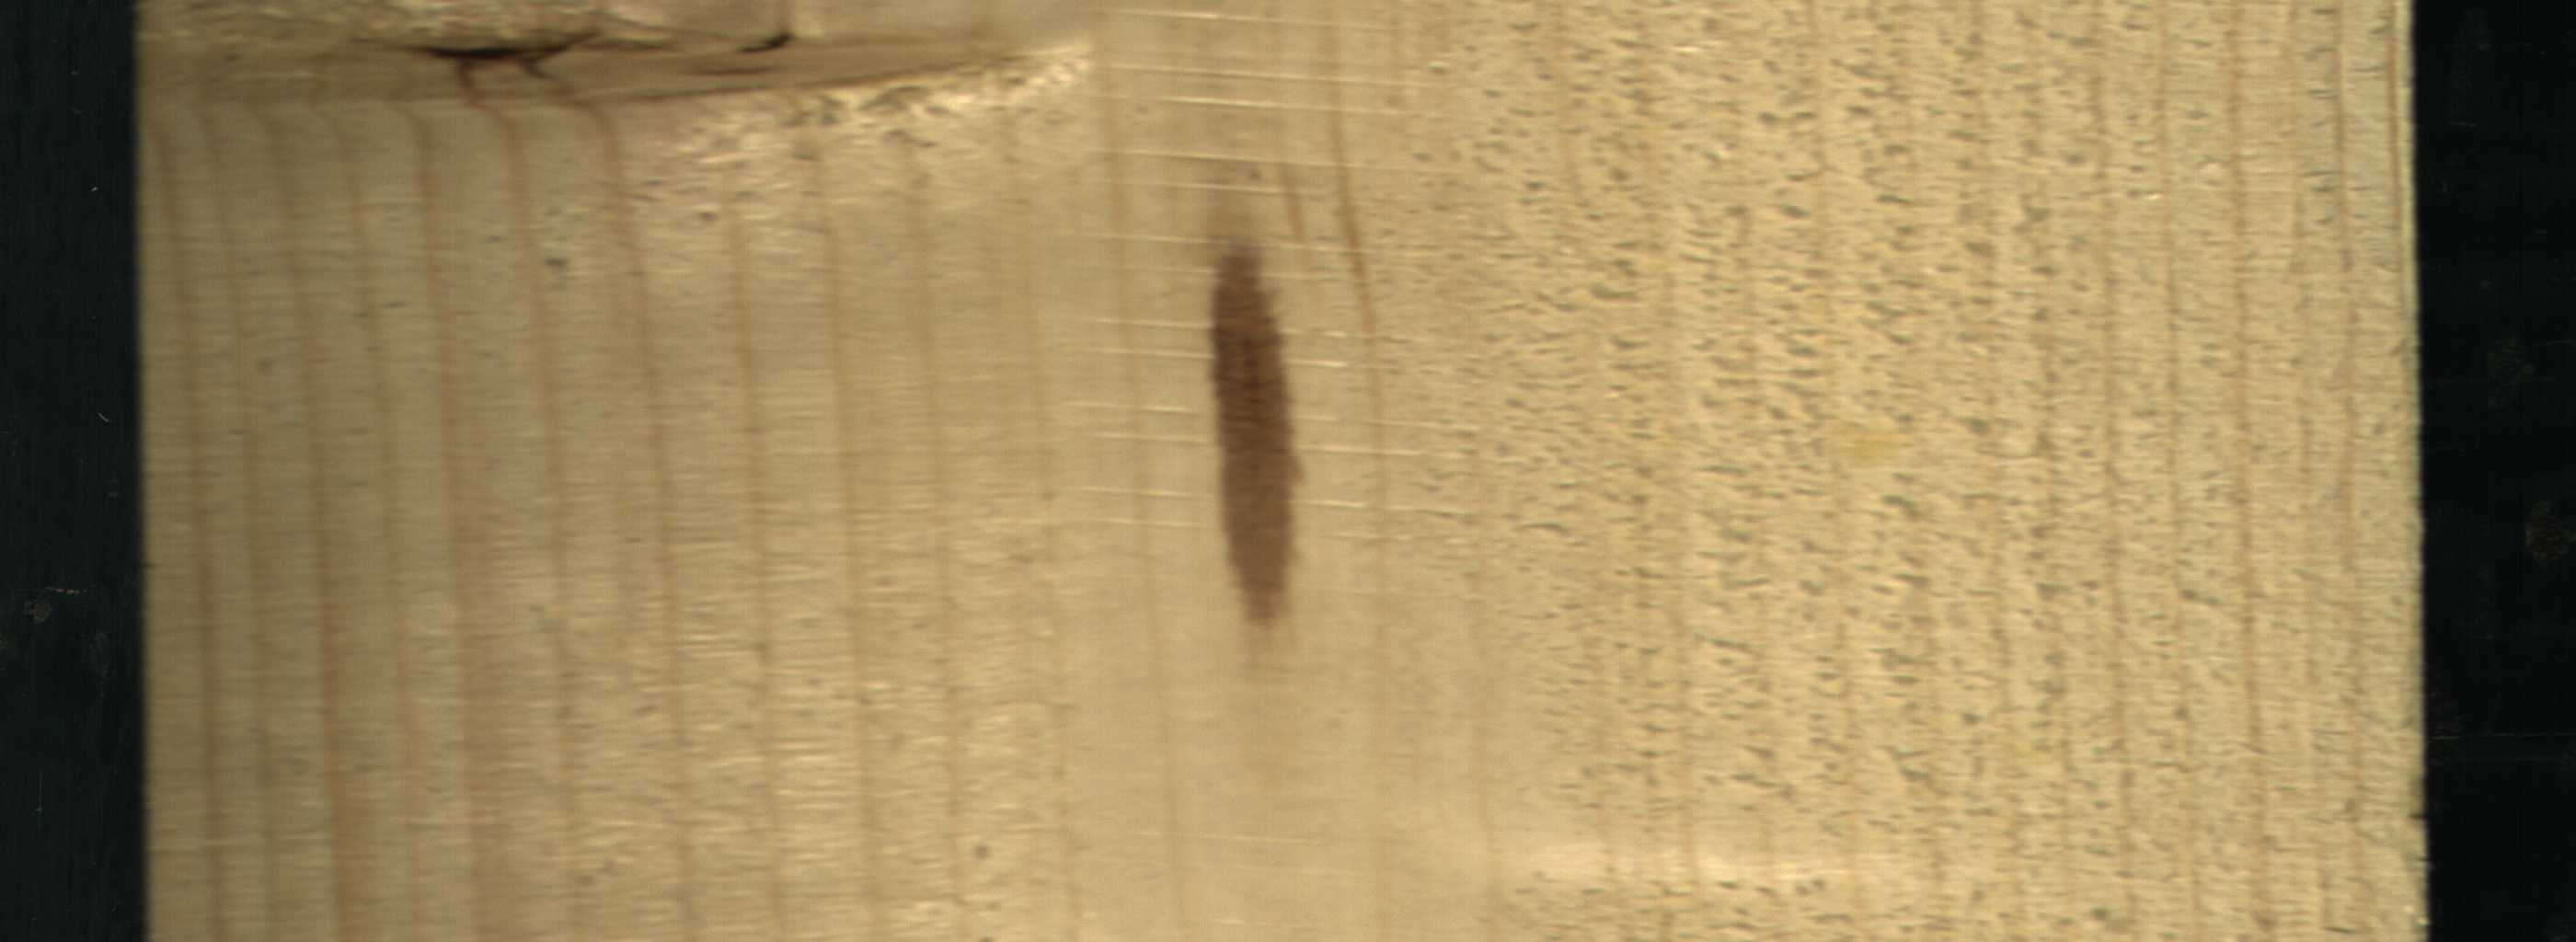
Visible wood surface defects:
Marrow
Dead_Knot
Dead_Knot